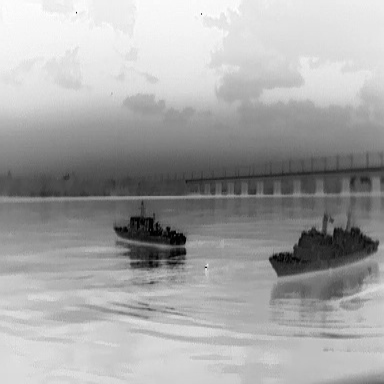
There are two warships in the infrared image.